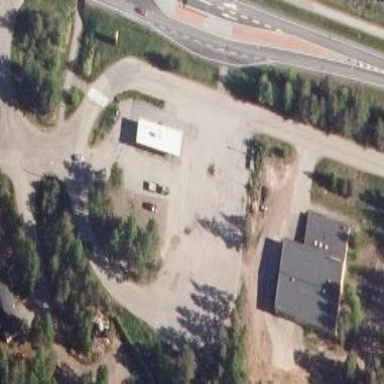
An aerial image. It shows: Fuel station.